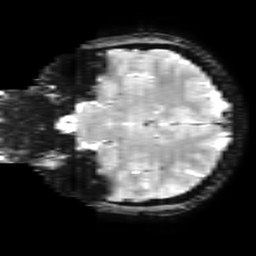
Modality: T2starw
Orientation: coronal
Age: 21
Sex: male
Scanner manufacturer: ge
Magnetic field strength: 3 T
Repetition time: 0.65 s
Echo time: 0.02 s